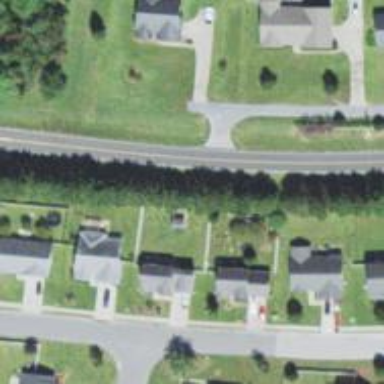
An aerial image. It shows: Residential road.